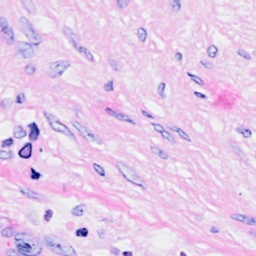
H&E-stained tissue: Breast